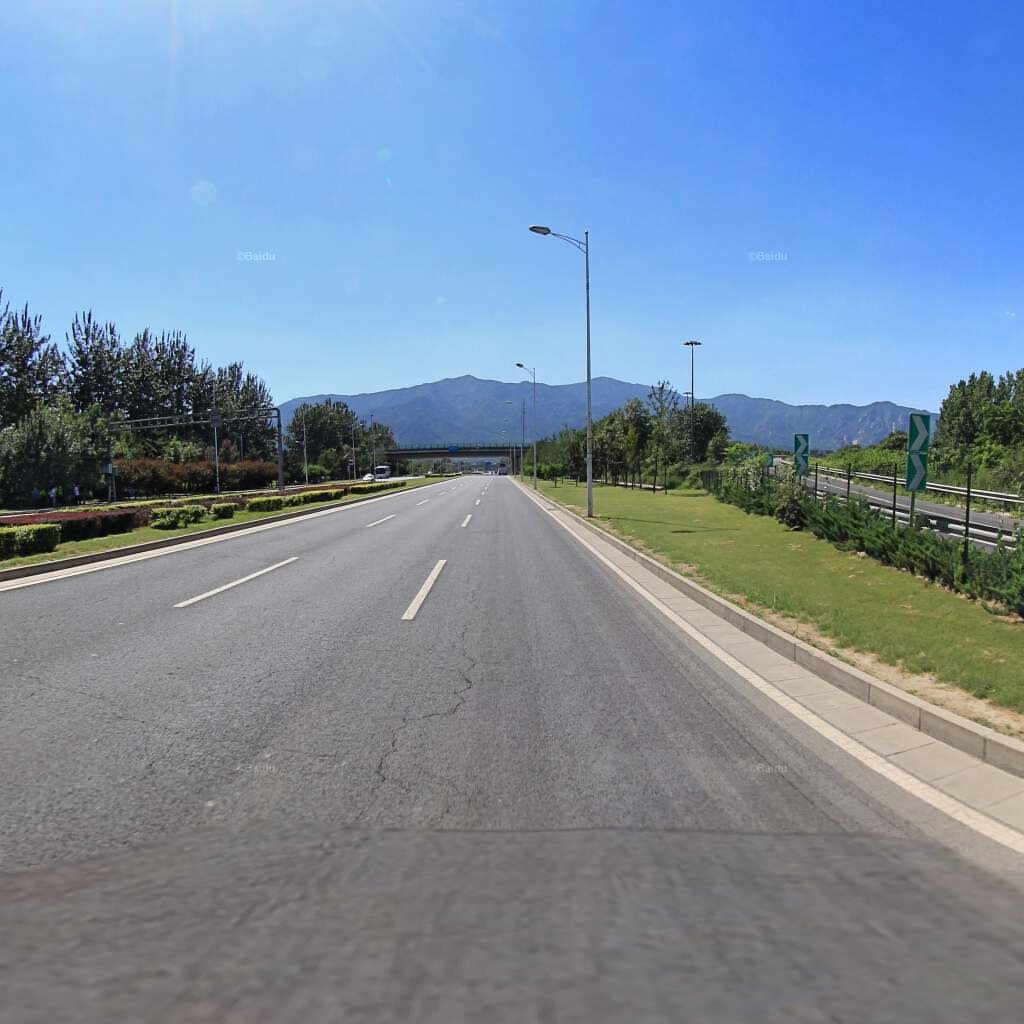
Region: Haidian
Road damage annotations: longitudinal crack, transverse crack